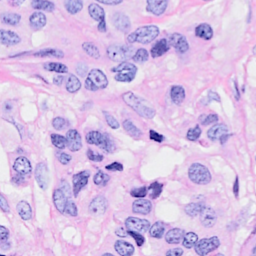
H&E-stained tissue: Breast